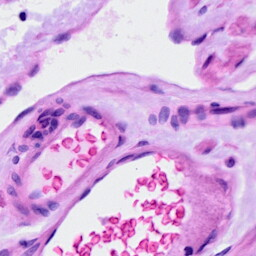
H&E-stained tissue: Ovarian